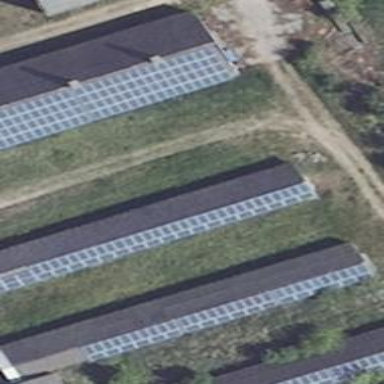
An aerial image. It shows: Solar photovoltaic panel generator producing electricity in small installation.